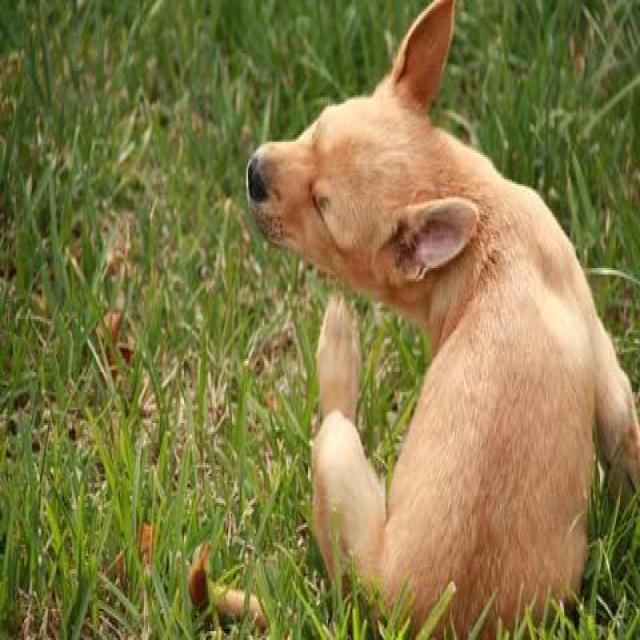
Healthy canine skin — no visible lesions, inflammation, or abnormalities. The skin and coat appear normal.